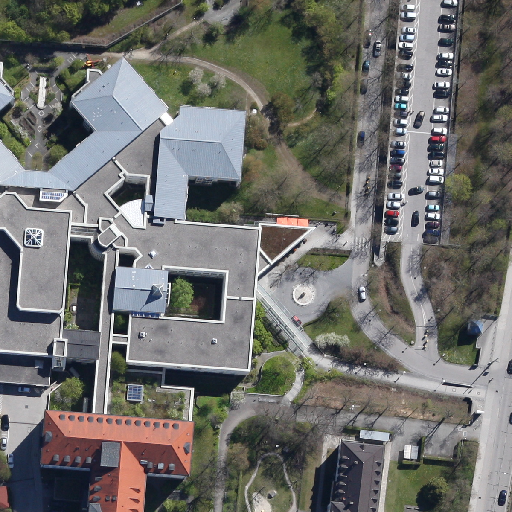
Referring expression: paved road along with tree